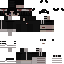
A male skeleton skin with dark skin, wearing brown helmet dressed in a black hoodie and black pants, featuring a closed mouth.